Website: bh-photo
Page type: payment
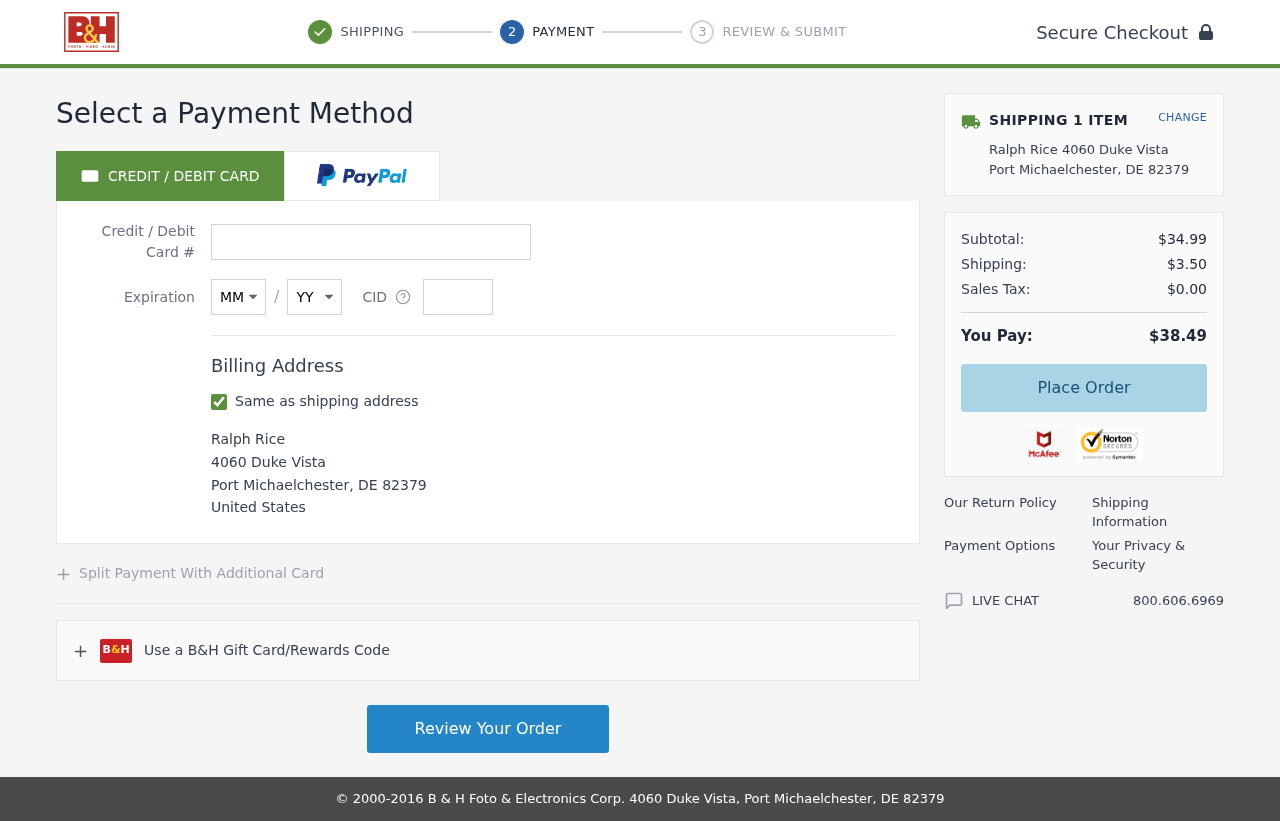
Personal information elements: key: PII_CARD_CVV
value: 124
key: PII_CARD_EXPIRY_MONTH
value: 04
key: PII_CARD_EXPIRY_YEAR
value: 30
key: PII_CARD_NUMBER
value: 4730 1502 2434 0655
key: PII_CITY
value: Port Michaelchester
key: PII_COUNTRY
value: United States
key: PII_FULLNAME
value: Ralph Rice
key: PII_POSTCODE
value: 82379
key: PII_STATE_ABBR
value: DE
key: PII_STREET
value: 4060 Duke Vista
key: PII_FULLNAME2
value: Ralph Rice
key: PII_STREET2
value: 4060 Duke Vista
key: PII_CITY2
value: Port Michaelchester
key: PII_STATE_ABBR2
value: DE
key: PII_POSTCODE2
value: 82379
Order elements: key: ORDER_NUM_ITEMS
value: SHIPPING 1 ITEM
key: ORDER_SUBTOTAL
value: $34.99
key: ORDER_SHIPPING_COST
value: $3.50
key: ORDER_TAX
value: $0.00
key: ORDER_TOTAL
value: $38.49